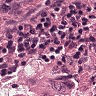
Metastatic tissue present: yes